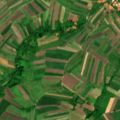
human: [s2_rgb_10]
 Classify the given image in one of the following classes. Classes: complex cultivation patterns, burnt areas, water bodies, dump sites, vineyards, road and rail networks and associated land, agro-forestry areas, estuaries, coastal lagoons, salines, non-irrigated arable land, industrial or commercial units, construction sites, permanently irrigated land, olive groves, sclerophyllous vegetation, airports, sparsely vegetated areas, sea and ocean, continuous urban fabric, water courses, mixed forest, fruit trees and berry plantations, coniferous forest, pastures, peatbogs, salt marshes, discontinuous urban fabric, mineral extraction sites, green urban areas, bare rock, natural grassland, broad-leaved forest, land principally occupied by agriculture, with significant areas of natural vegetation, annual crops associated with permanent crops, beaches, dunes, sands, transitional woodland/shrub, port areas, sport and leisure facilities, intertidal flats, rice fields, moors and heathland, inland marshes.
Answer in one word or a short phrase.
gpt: discontinuous urban fabric, non-irrigated arable land, complex cultivation patterns, transitional woodland/shrub